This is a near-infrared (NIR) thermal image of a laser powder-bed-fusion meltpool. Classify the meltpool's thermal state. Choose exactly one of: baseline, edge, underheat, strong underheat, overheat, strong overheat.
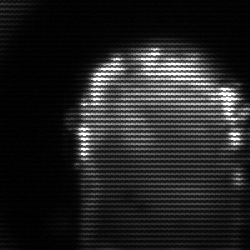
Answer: baseline